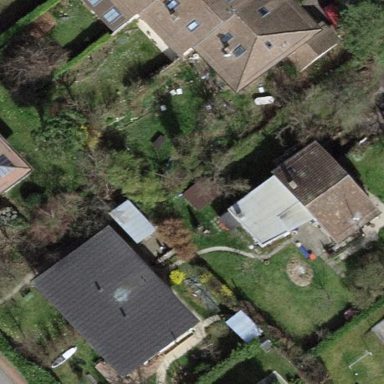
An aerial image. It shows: Garden enclosed by fence.